Question: Let say that I have a 2 pictures that are transparent. How can I overlay picture 1 to picture 2 so to get a result picture. Picture 1 is also smaller that picture 2. I assume that it can be done with opencv or PIL (GIMP is not allowed)
Picture number 1 :
<URL>
And picture number 2 :
[
That's the result that I want to get:
<URL>
My approach : I thought that I can be done with opencv function 'cv.addWeighted(src1, alpha, src2, beta, gamma[, dst[, dtype]])' what I also tried to perform.
But as the matter in fact major problems are next points:
pictures are transparent and the task is to leave pictures with higher resolution.
Rely on your answers.
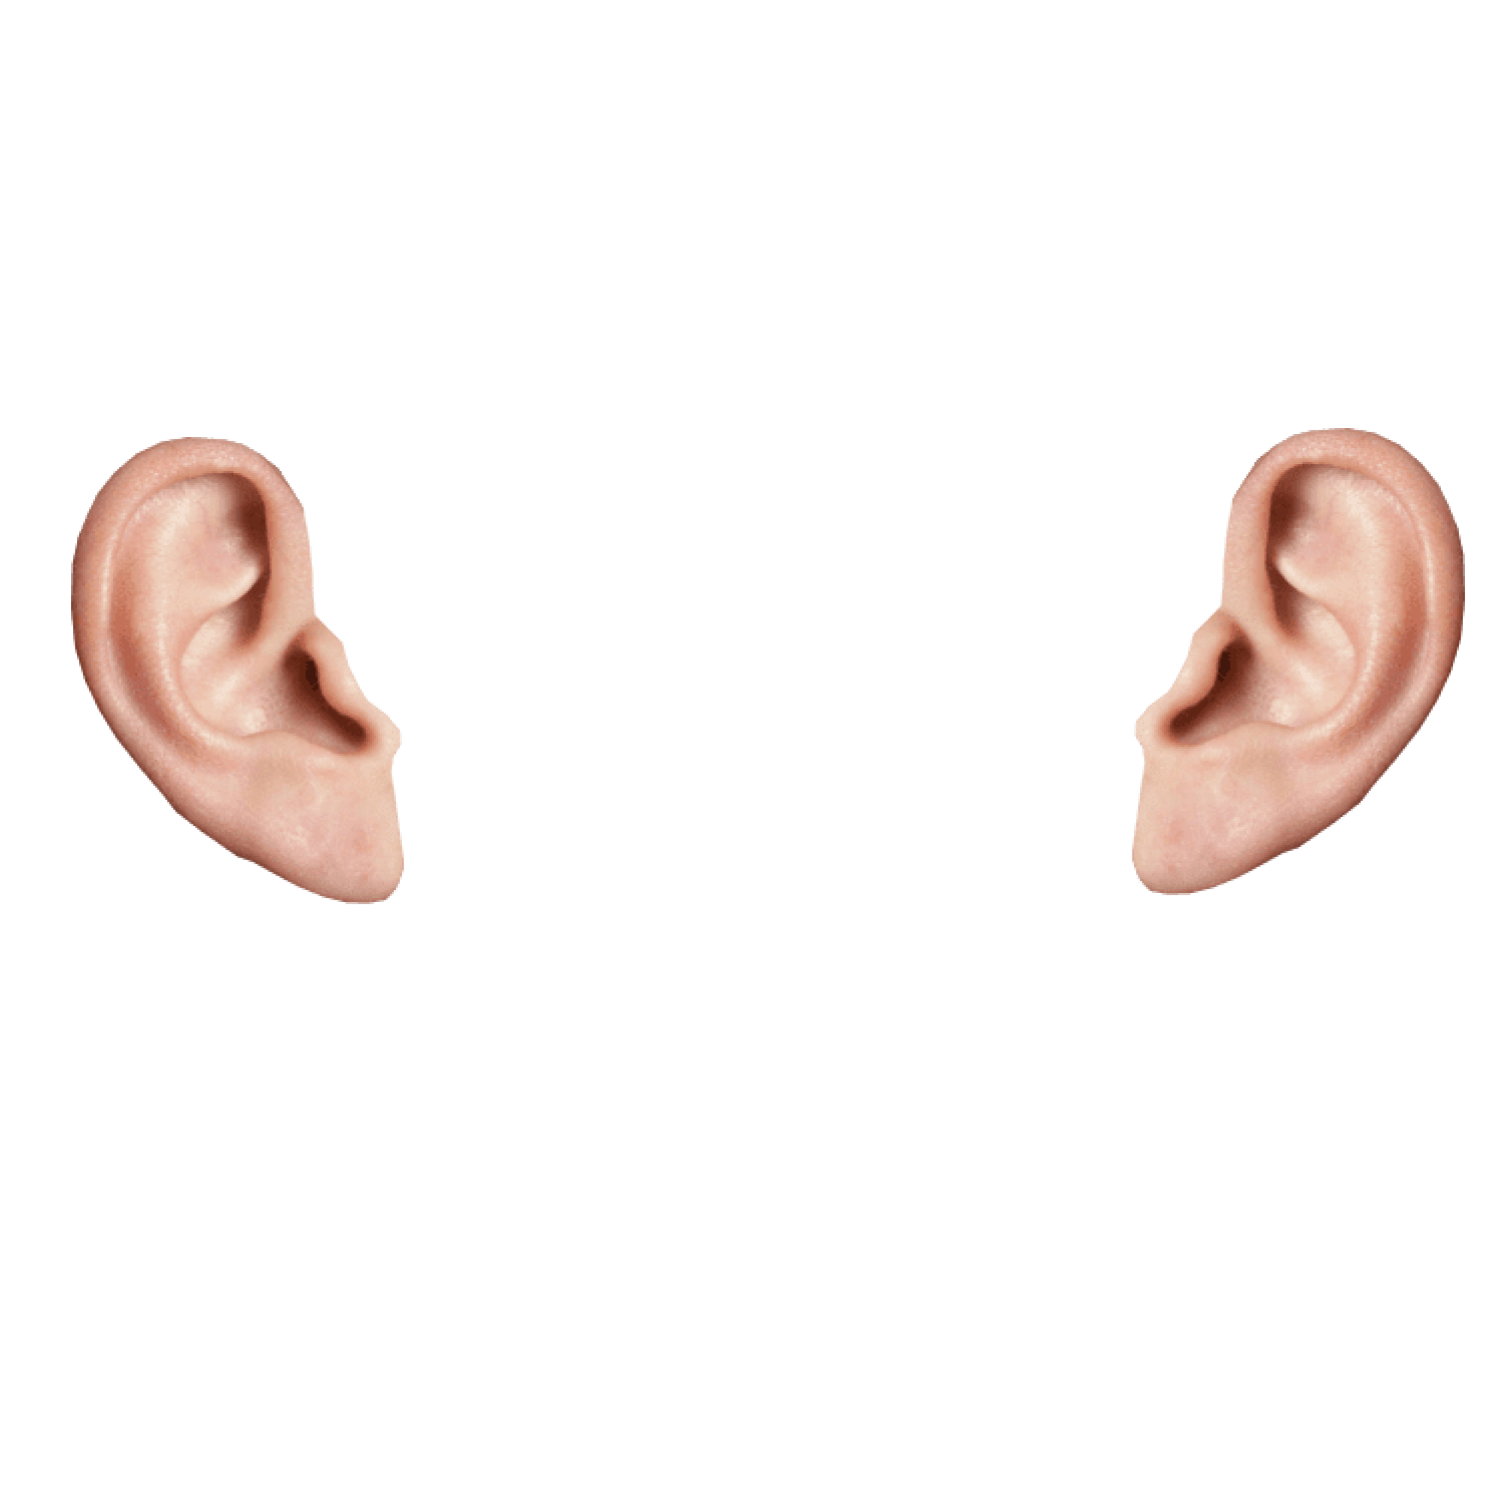
Answer: As a matter in fact, I find out the solution that suits for me. Perhaps It's not an optimal solution but at least It works.
The main idea is that I merge(paste) 2 pictures into 1 result using PIL library and the method 'paste', so that I have background and foreground.
In my case I have Picture 1 - foreground and Picture 2 - background.
My code :
'''
# This function fit picture 2(background) for picture 1 . It's pare
def transform (template):
img = Image.open(template)
img_w, img_h = img.size
image = img.resize((img_w+coef_w,img_h+coef_h),Image.ANTIALIAS)
# change coef_w and coef_h to resize to fit template
image.save('updated_picture.png',"PNG")
# This function merge,compose, concat) pictures
def compose (image, template):
img = Image.open(image)
img_w, img_h = img.size
print(img.size)
background = Image.open(template)
print(background.size)
# resize the image
size = background.size
background = background.resize(size, Image.ANTIALIAS)
bg_w, bg_h = background.size
offset = ((bg_w - img_w) // 2, (bg_h - img_h) // 2)
background.paste(img, offset, mask=img)
background.save(f'_final.png', "PNG")
'''
How it's work, I transform template(ears) so they would lay on the picture at center and the next one script offset foreground by center so I can get next result.
<URL>
Transform is needed to make template smaller or bigger. The results would depend on of it's template. I mean the scale of ears in my case. At the next picture you can see what I mean
<URL>